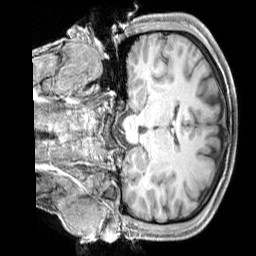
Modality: T1w
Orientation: coronal
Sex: male
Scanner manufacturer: siemens
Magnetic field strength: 3 T
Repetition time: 2.3 s
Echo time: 0.00226 s